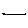
Label: line